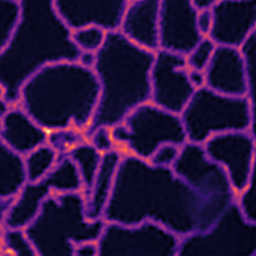
Label: Super-resolution ER image